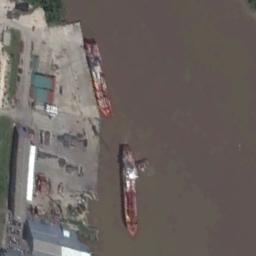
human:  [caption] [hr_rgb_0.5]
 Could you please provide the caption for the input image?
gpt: There are several buildings beside the ships .

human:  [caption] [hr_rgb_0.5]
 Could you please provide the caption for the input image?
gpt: The two ships are docked at the cargo terminal and some makeshift houses are on the bank .

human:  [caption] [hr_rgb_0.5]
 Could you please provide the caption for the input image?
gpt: Two red boats docked at the dock with buildings on the dock .

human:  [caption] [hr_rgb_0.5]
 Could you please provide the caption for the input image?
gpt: There are two ships in the black water on the shore .

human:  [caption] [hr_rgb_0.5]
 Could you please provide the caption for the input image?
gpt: There are two ships at the harbor with some buildings .